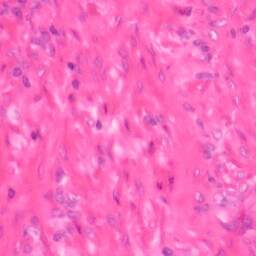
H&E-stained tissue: Colon